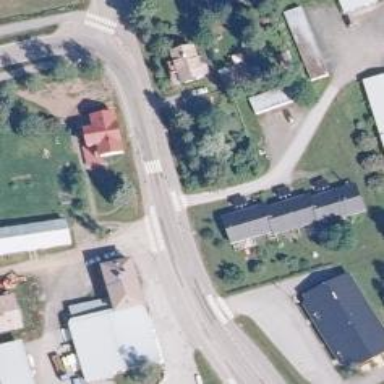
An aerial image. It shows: Uncontrolled crossing on the road.